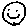
Label: smiley face